Field crop: maize
Growth stage: 2
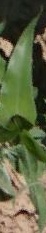
Species: maize